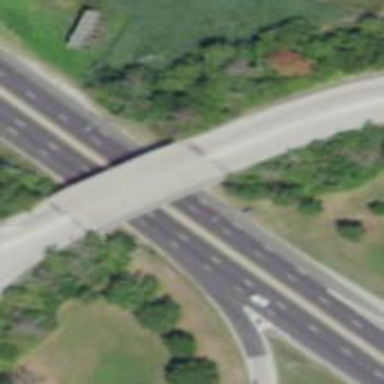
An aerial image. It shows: Trunk link highway bridge.